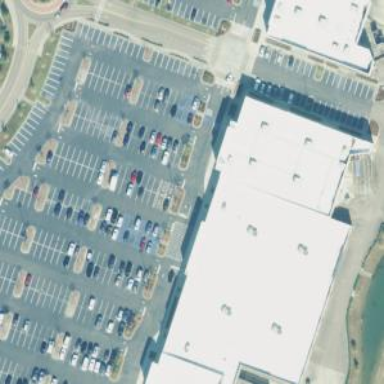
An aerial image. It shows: Department store building.